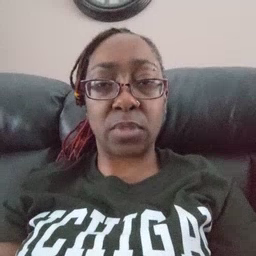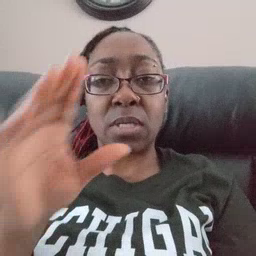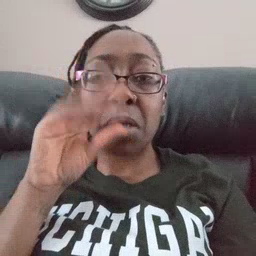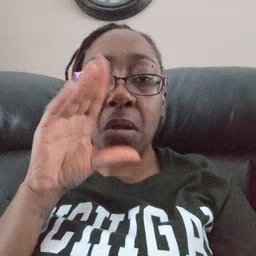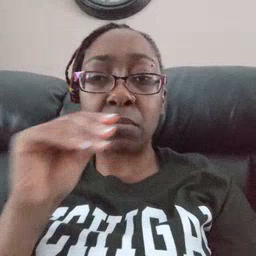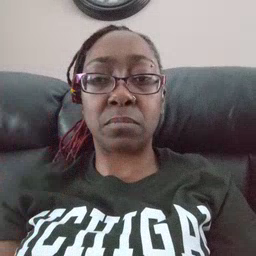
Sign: duck